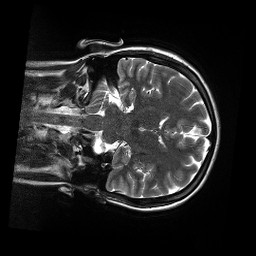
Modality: T2w
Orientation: coronal
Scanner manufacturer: siemens
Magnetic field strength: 3 T
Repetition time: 13.52 s
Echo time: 0.088 s